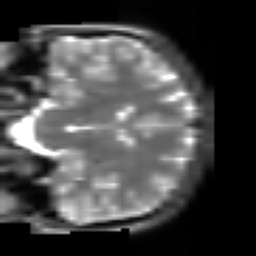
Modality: T2w
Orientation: coronal